【题型】选择题　【知识点】函数　【难度】easy
函数 \(f(x) = |\lg(x+1)|\) 的图象大致是（ ）.

% A选项

% B选项

% C选项

% D选项

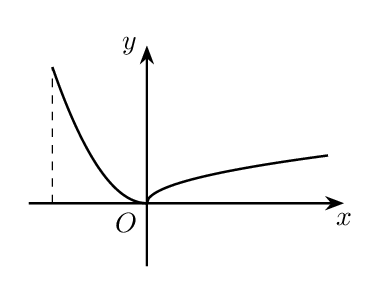
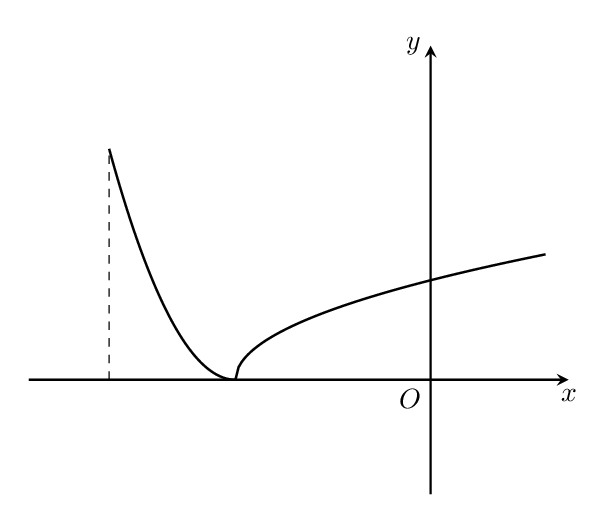
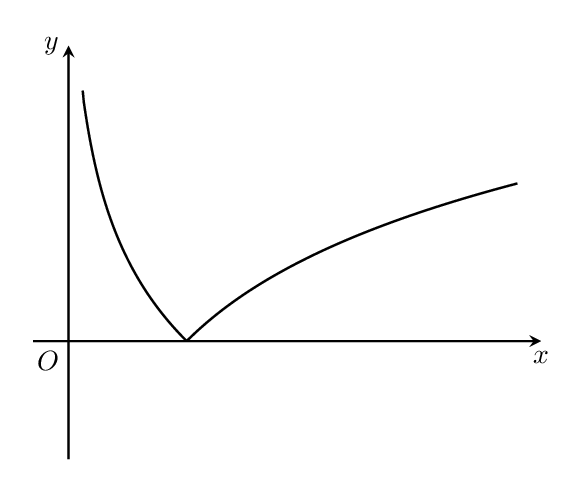
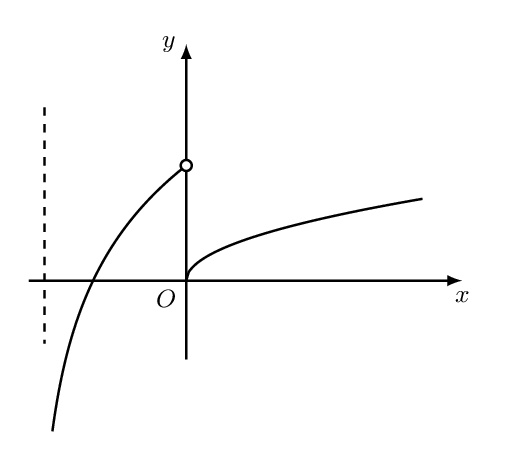
【解答】
\textbf{【答案】} A

\vspace{0.5em}

\textbf{【分析】} 根据对数函数的图象，结合函数图象的变换，即可求得结果.

\vspace{0.5em}

\textbf{【详解】} \(f(x) = |\lg(x+1)|\) 的图象可由 \(g(x) = \lg(x+1)\) 在 \(x\) 轴下方的图象向上翻折得到，
而 \(g(x)\) 的图象可由 \(y = \lg x\) 的图象向左平移 1 个单位得到.

又 \(y = \lg x\) 的图象过点 \((1,0)\)，则 \(f(x)\) 过点 \((0,0)\)，且为连续函数，故其图象为 A 中所画.

故选：A.